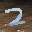
Label: 2